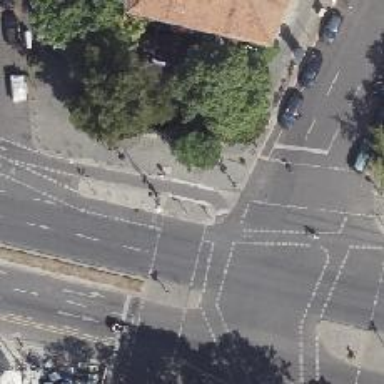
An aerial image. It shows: Unmarked crossing on asphalt footway.